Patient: sex M, age 76
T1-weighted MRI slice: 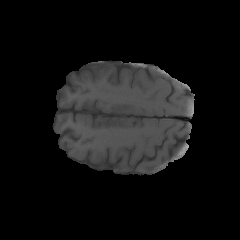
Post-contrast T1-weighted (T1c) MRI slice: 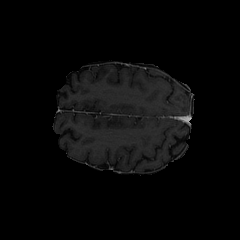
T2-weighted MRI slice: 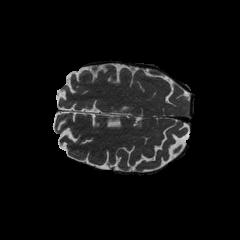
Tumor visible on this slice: no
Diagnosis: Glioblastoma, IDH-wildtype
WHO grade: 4